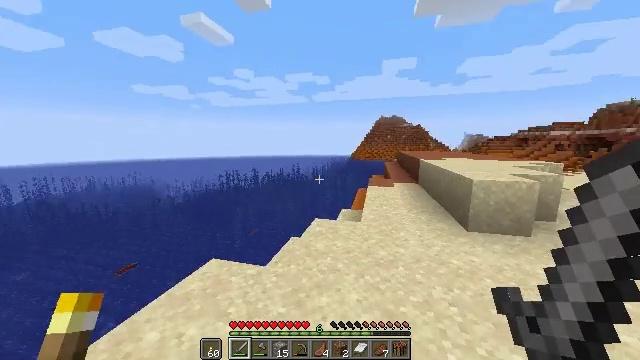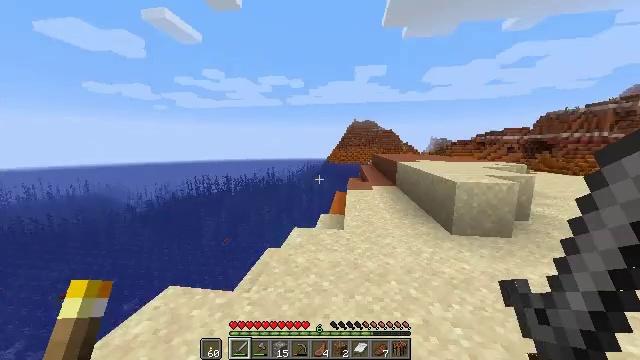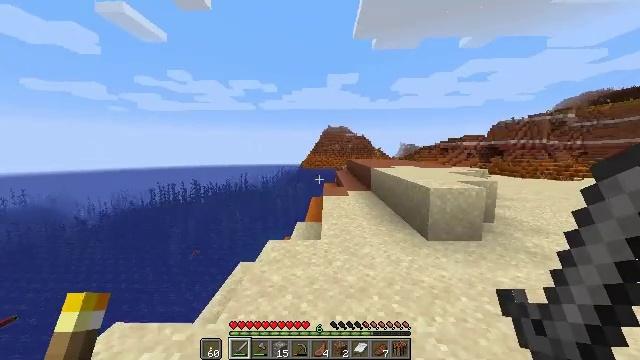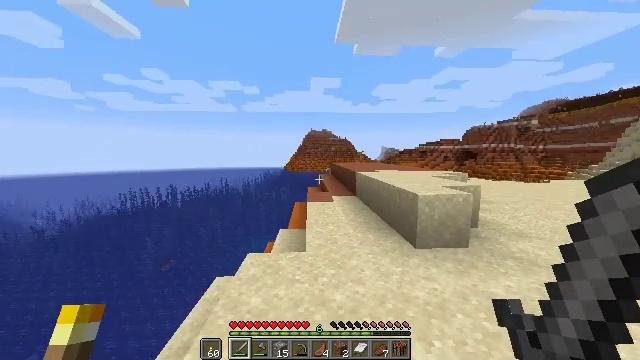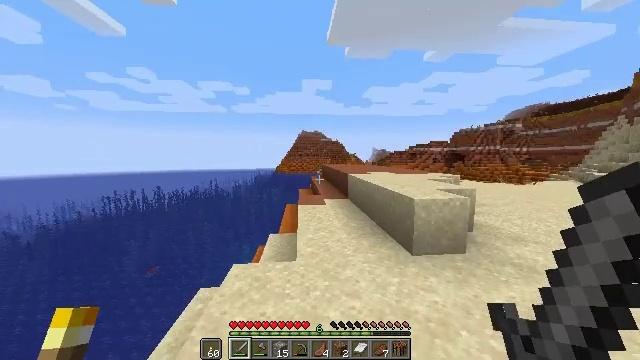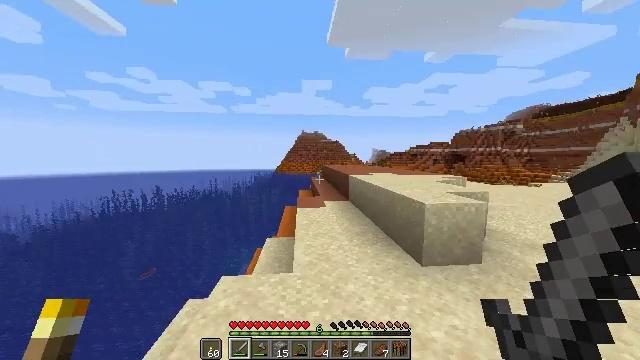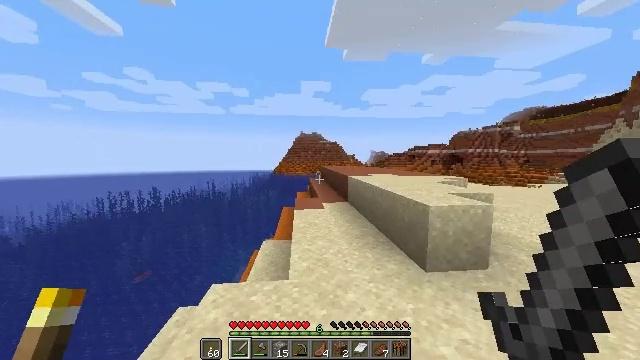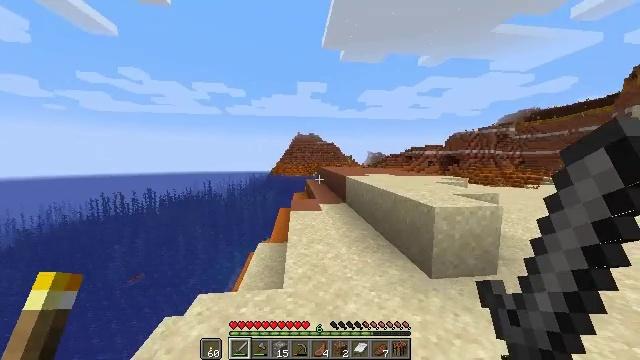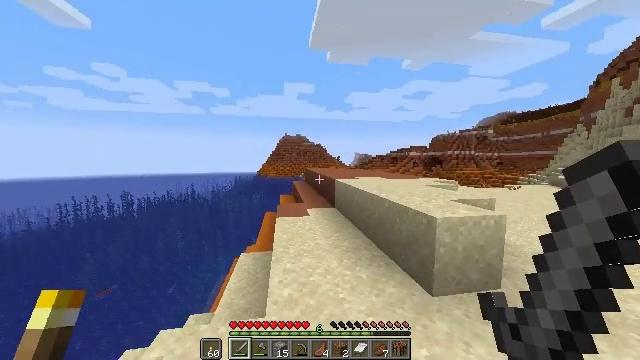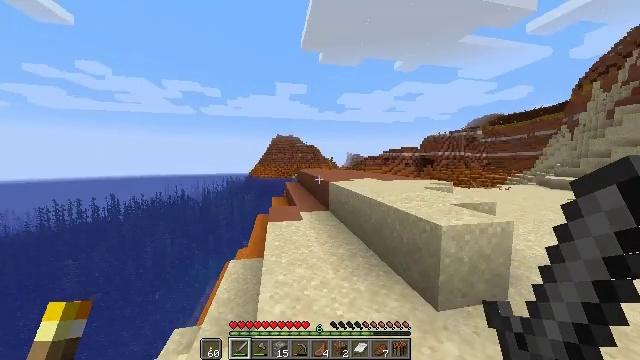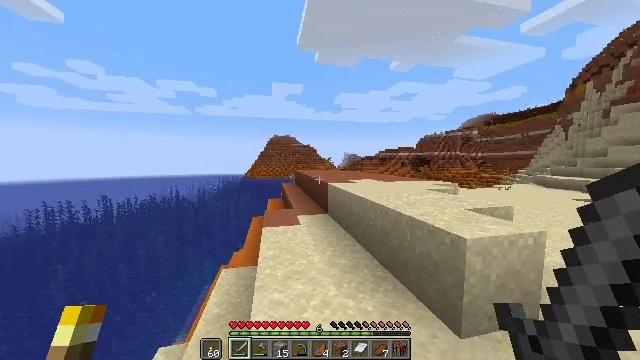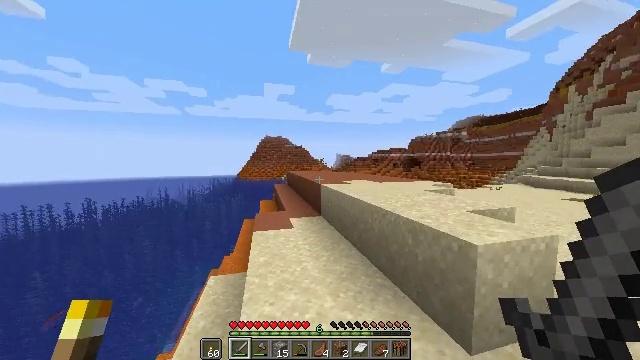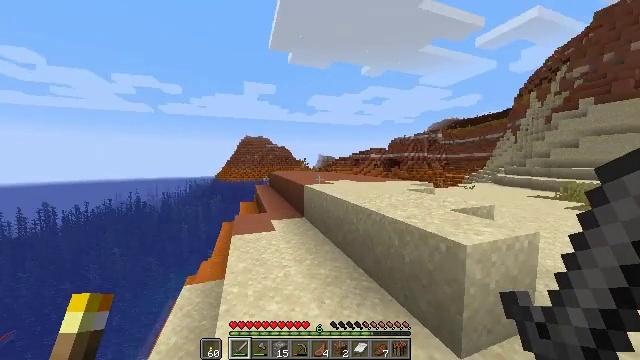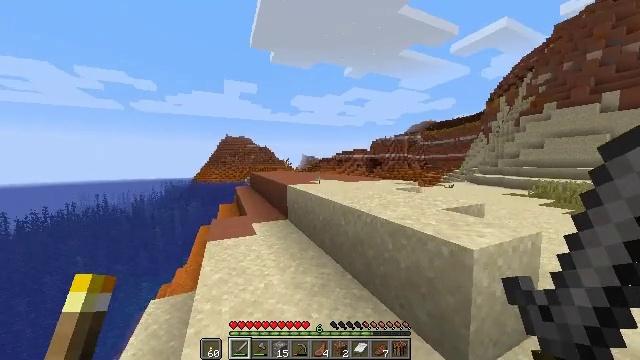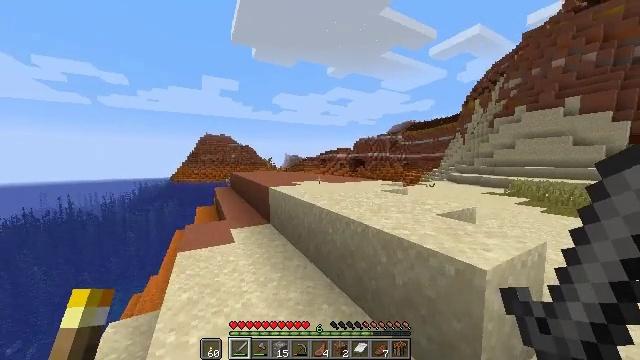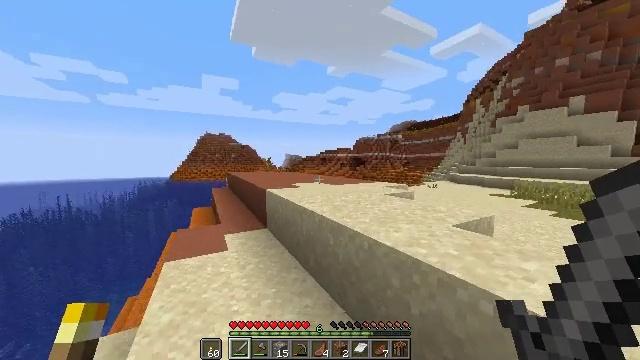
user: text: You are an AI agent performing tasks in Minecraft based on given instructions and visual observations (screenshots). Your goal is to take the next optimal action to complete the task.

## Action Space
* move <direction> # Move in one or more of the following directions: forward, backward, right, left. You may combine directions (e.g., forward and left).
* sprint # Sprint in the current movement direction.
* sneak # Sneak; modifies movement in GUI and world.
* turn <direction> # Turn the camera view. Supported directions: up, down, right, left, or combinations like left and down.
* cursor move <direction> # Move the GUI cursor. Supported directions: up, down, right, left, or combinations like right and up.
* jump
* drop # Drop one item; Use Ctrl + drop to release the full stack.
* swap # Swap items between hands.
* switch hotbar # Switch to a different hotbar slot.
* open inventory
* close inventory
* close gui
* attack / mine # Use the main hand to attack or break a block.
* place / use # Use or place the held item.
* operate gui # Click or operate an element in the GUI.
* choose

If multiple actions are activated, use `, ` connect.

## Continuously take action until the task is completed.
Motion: motion action
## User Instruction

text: Mine the sugar cane near rivers.
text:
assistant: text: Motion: move forward, sprint, turn right
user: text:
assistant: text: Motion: move forward, sprint, turn right and up
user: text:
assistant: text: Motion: move forward, sprint, turn right
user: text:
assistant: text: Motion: move forward, sprint, turn right
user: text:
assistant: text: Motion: move forward, sprint
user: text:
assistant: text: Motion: move forward, sprint
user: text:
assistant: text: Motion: move forward, sprint
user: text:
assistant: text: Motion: move forward, sprint, turn right
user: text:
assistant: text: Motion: move forward, sprint, turn right
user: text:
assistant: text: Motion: move forward, sprint
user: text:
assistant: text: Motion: move forward, sprint, turn right
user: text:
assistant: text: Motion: move forward, sprint, turn right
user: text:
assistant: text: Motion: move forward, sprint, turn right
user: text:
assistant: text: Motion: move forward, sprint, turn right
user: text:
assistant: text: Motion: move forward, sprint
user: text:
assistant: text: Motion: move forward, sprint
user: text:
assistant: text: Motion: move forward, sprint
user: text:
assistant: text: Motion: move forward, sprint
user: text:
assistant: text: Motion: move forward, sprint
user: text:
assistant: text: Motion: move forward, sprint, jump
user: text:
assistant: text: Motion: move forward, sprint, turn right, jump
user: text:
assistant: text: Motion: move forward, sprint, turn right, jump
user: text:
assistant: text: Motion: move forward, sprint, turn right, jump
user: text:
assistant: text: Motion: move forward, sprint, turn right, jump
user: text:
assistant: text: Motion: move forward, sprint, turn right, jump
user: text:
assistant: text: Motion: move forward, sprint
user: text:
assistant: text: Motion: move forward, sprint
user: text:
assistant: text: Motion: move forward, sprint
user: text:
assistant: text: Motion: move forward, sprint
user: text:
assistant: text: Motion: move forward, sprint